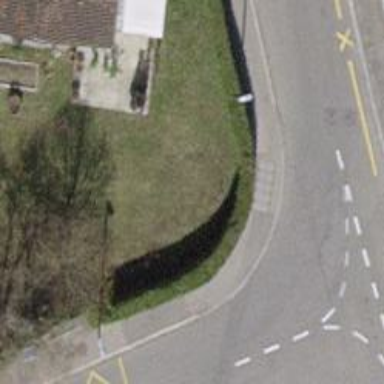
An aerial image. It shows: Hedge barrier.